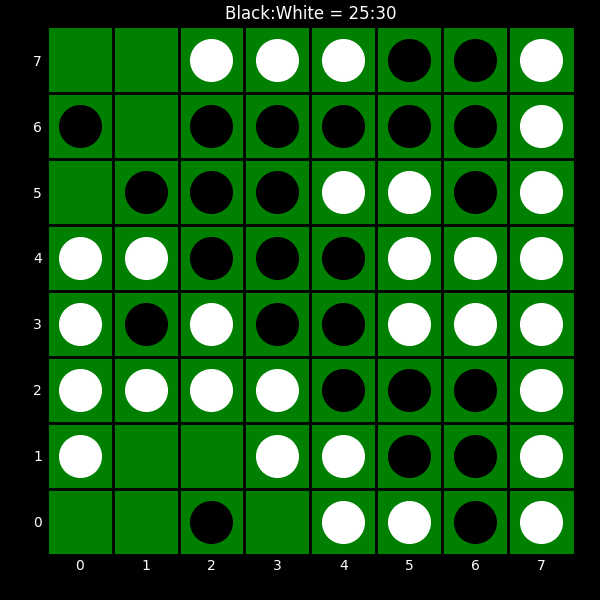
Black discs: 25
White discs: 30